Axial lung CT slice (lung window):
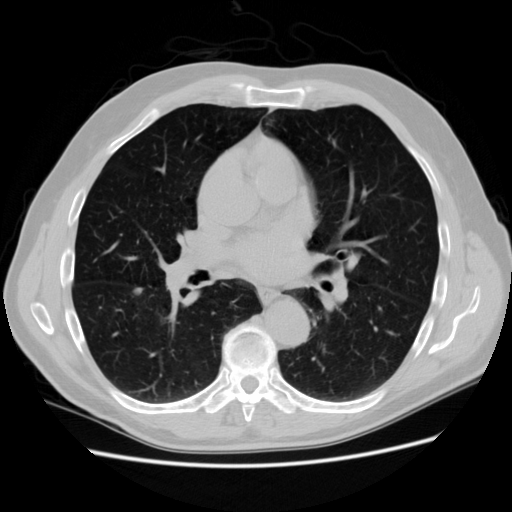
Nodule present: yes
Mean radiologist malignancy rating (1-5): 2.25